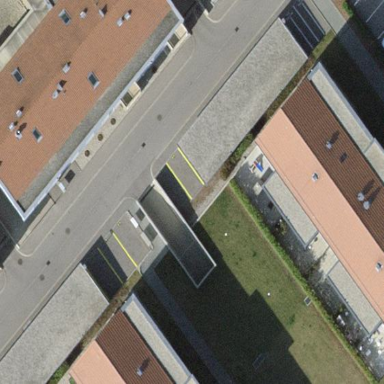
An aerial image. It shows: Carport structure.